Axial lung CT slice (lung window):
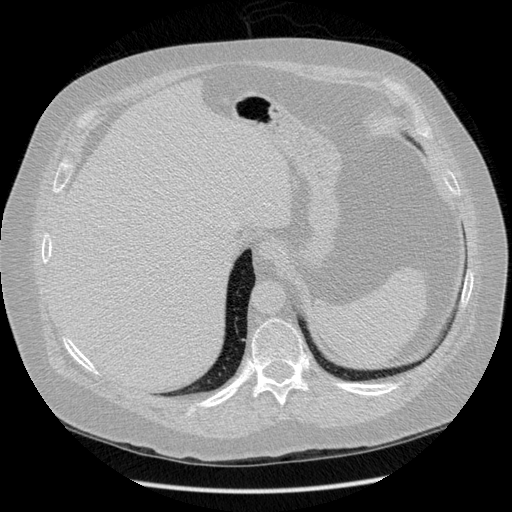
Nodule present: no